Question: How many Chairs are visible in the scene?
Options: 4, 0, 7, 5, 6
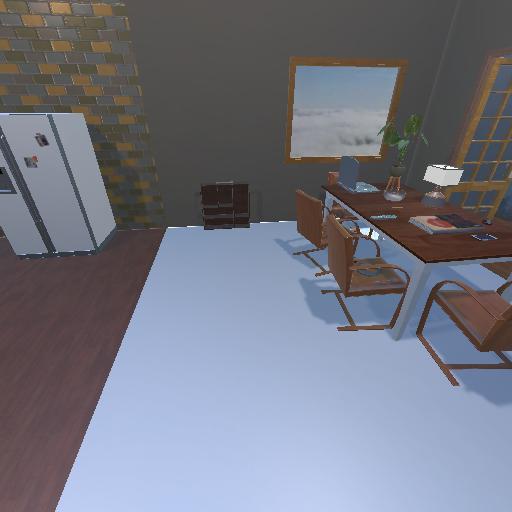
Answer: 4